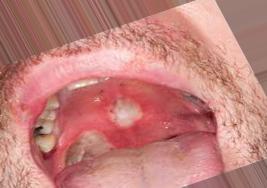
Condition: Mouth Ulcer